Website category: phone
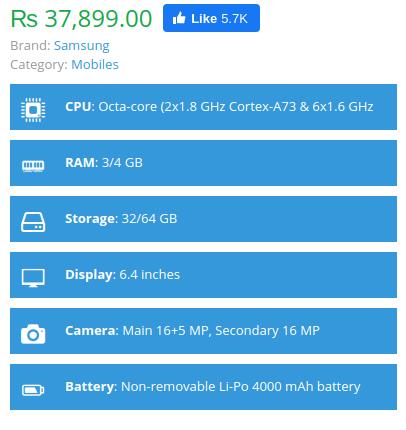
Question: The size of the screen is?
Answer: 6.4 inches

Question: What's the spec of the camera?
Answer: Main 16+5 MP, Secondary 16 MP

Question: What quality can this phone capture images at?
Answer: Main 16+5 MP, Secondary 16 MP

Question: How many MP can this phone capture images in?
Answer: Main 16+5 MP, Secondary 16 MP

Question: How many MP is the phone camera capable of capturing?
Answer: Main 16+5 MP, Secondary 16 MP

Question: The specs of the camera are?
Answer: Main 16+5 MP, Secondary 16 MP

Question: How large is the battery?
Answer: Non-removable Li-Po 4000 mAh battery

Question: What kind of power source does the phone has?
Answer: Non-removable Li-Po 4000 mAh battery

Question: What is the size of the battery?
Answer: Non-removable Li-Po 4000 mAh battery

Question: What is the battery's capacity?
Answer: Non-removable Li-Po 4000 mAh battery

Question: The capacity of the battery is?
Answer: Non-removable Li-Po 4000 mAh battery